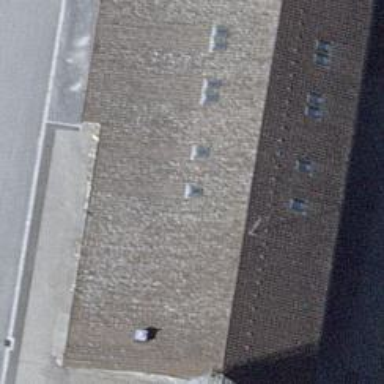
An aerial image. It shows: Building serving as fire station.